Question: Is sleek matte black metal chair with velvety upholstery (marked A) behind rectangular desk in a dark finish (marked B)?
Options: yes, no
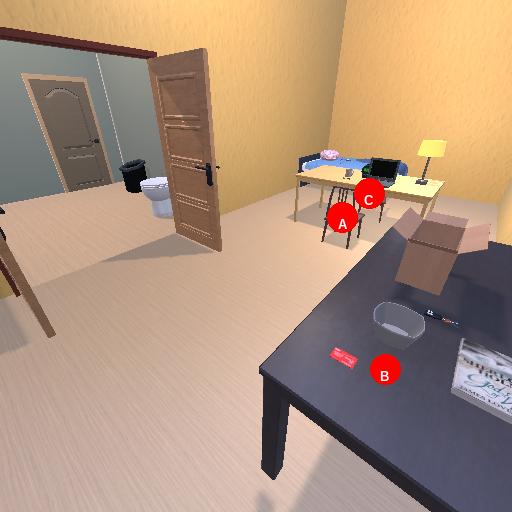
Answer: yes